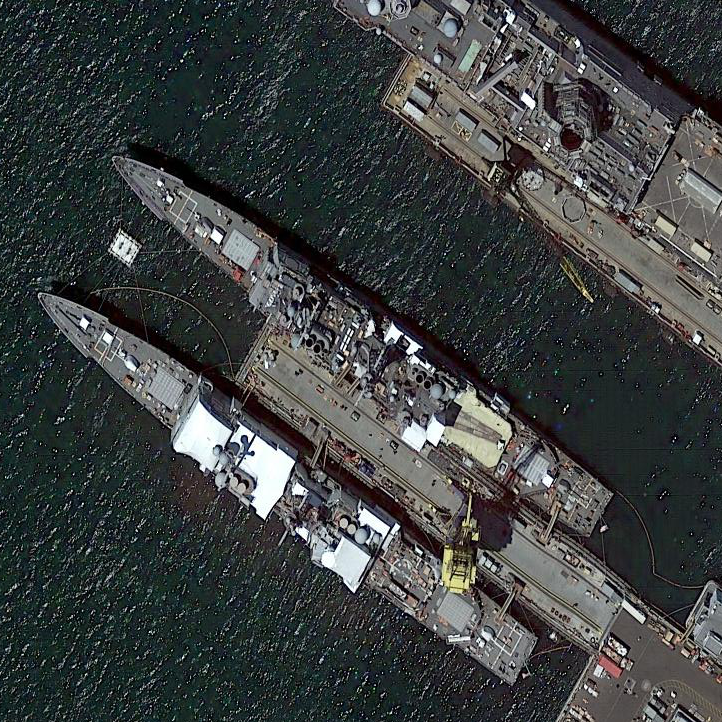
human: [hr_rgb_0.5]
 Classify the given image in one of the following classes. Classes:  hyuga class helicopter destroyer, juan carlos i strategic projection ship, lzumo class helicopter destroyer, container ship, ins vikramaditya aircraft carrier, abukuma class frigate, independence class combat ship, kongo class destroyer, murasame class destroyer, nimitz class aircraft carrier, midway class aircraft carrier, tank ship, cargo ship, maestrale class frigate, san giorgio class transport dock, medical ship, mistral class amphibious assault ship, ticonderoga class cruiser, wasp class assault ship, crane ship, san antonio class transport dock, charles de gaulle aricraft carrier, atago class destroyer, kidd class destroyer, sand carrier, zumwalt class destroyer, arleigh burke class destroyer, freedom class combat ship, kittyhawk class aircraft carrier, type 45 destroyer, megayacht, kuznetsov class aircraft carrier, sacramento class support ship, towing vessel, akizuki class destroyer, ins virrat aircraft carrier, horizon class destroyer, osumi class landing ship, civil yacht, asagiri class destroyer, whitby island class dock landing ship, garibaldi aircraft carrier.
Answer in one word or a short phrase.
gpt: Ticonderoga class cruiser